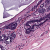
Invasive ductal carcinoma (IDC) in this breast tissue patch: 0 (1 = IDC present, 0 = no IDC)